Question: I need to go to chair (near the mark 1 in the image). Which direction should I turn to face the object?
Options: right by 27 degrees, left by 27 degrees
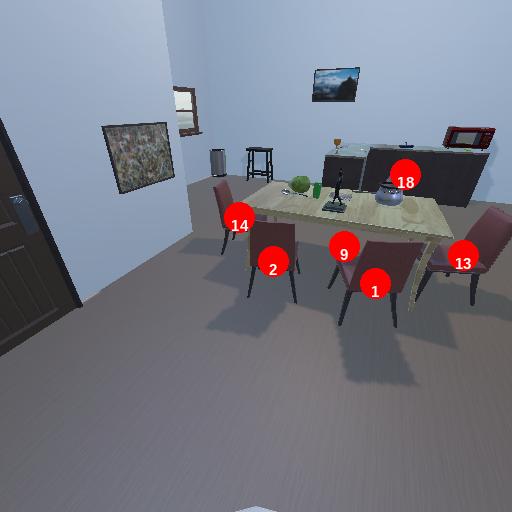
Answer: right by 27 degrees